Question:
Please Suggest me, I have tried with Partition and group in Oracle SQL, but unable to get the right query
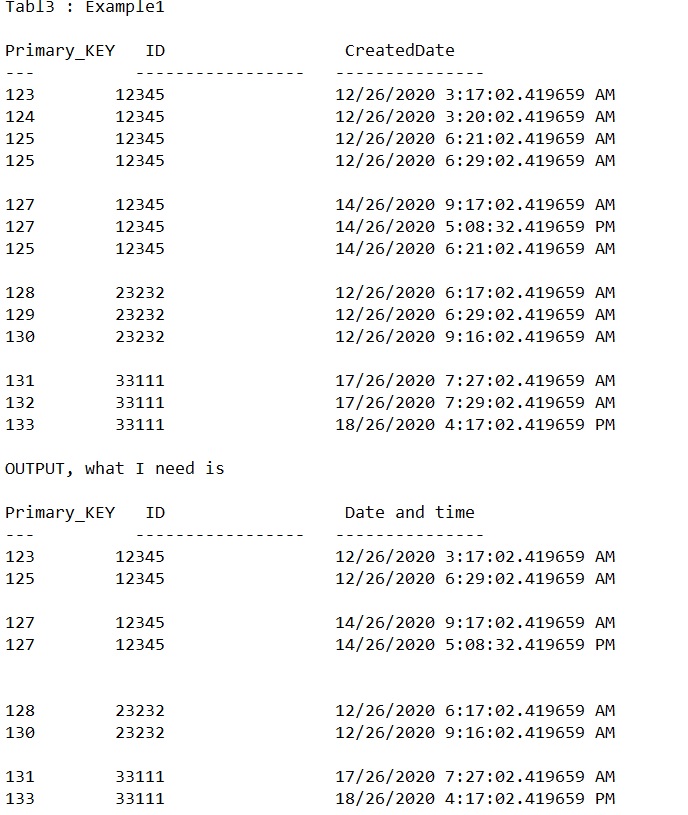
Answer: One option uses 'row_number()' twice:
'''
select primary_key, id, created_date
from (
select
t.*,
row_number() over(partition by id, trunc(created_date) order by created_date asc) rn_asc,
row_number() over(partition by id, trunc(created_date) order by created_date desc) rn_desc
from mytable t
) t
where 1 in (rn_asc, rn_desc)
'''